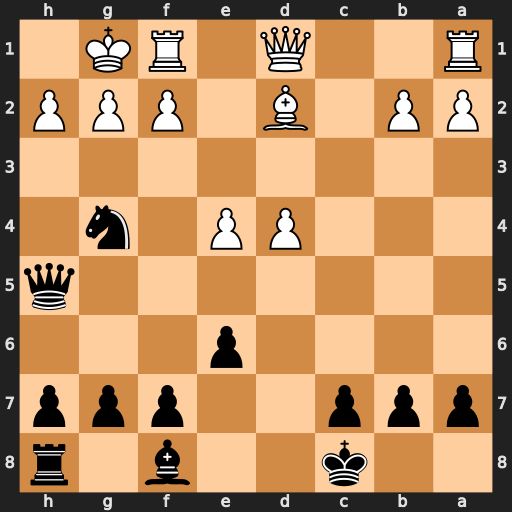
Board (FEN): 2k2b1r/ppp2ppp/4p3/7q/3PP1n1/8/PP1B1PPP/R2Q1RK1
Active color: b
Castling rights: -
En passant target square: -
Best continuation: Qxh2#